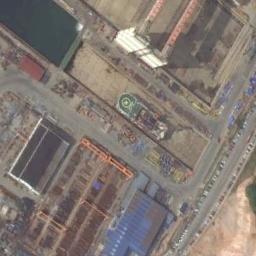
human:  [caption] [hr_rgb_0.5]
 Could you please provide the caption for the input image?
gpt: Many houses of different shapes are in the industrial area .

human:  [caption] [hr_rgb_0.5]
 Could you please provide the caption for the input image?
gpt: The area of the industrial area is divided irregularly .

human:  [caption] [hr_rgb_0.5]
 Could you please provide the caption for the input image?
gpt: This industrial area is an industrial wharf, With factories and roads, Many cargoes stacked, And lifting equipment .

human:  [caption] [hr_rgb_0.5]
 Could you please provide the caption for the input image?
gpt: The industrial area has some workshops, Industrial equipment, Open areas, A lake and a high-rise building .

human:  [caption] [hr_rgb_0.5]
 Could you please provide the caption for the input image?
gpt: There are some brown empty land and a lake on the industrial area .